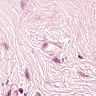
Metastatic tissue present: no